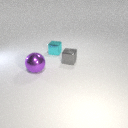
small cyan metal cube to the right of large purple metal sphere